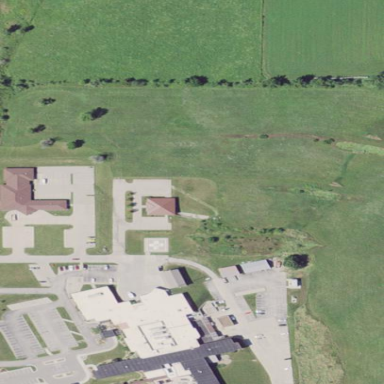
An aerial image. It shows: Healthcare facility identified as hospital.